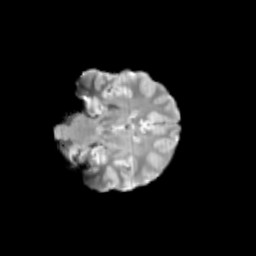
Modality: T2w
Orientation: coronal
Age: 11
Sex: female
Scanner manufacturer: siemens
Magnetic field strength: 3 T
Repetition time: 3.8 s
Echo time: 0.07 s